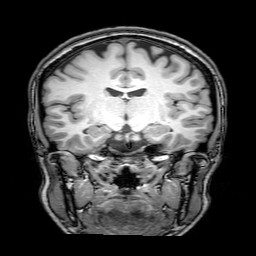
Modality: T1w
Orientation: sagittal
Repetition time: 0.00828 s
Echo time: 0.00388 s